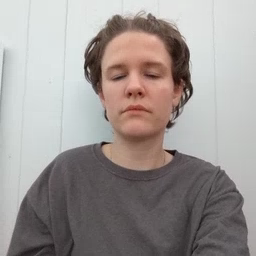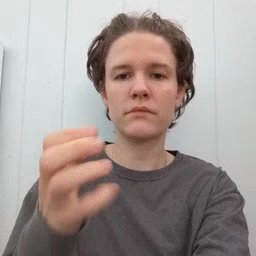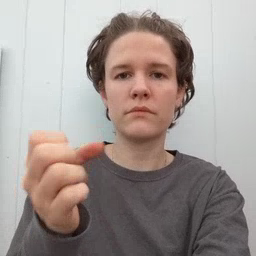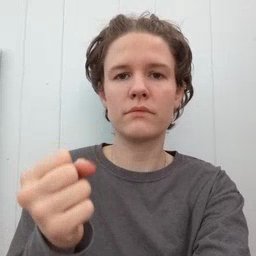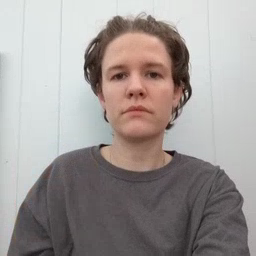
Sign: milk